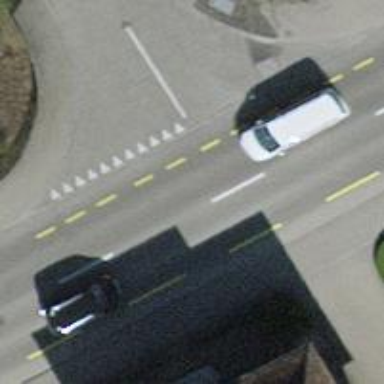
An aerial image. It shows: Secondary road with asphalt surface and dedicated cycle lane.